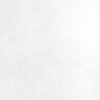
Label: dusty